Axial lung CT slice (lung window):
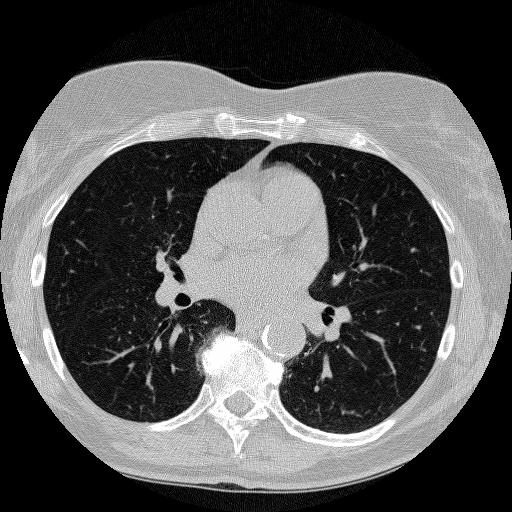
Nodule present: no